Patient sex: M
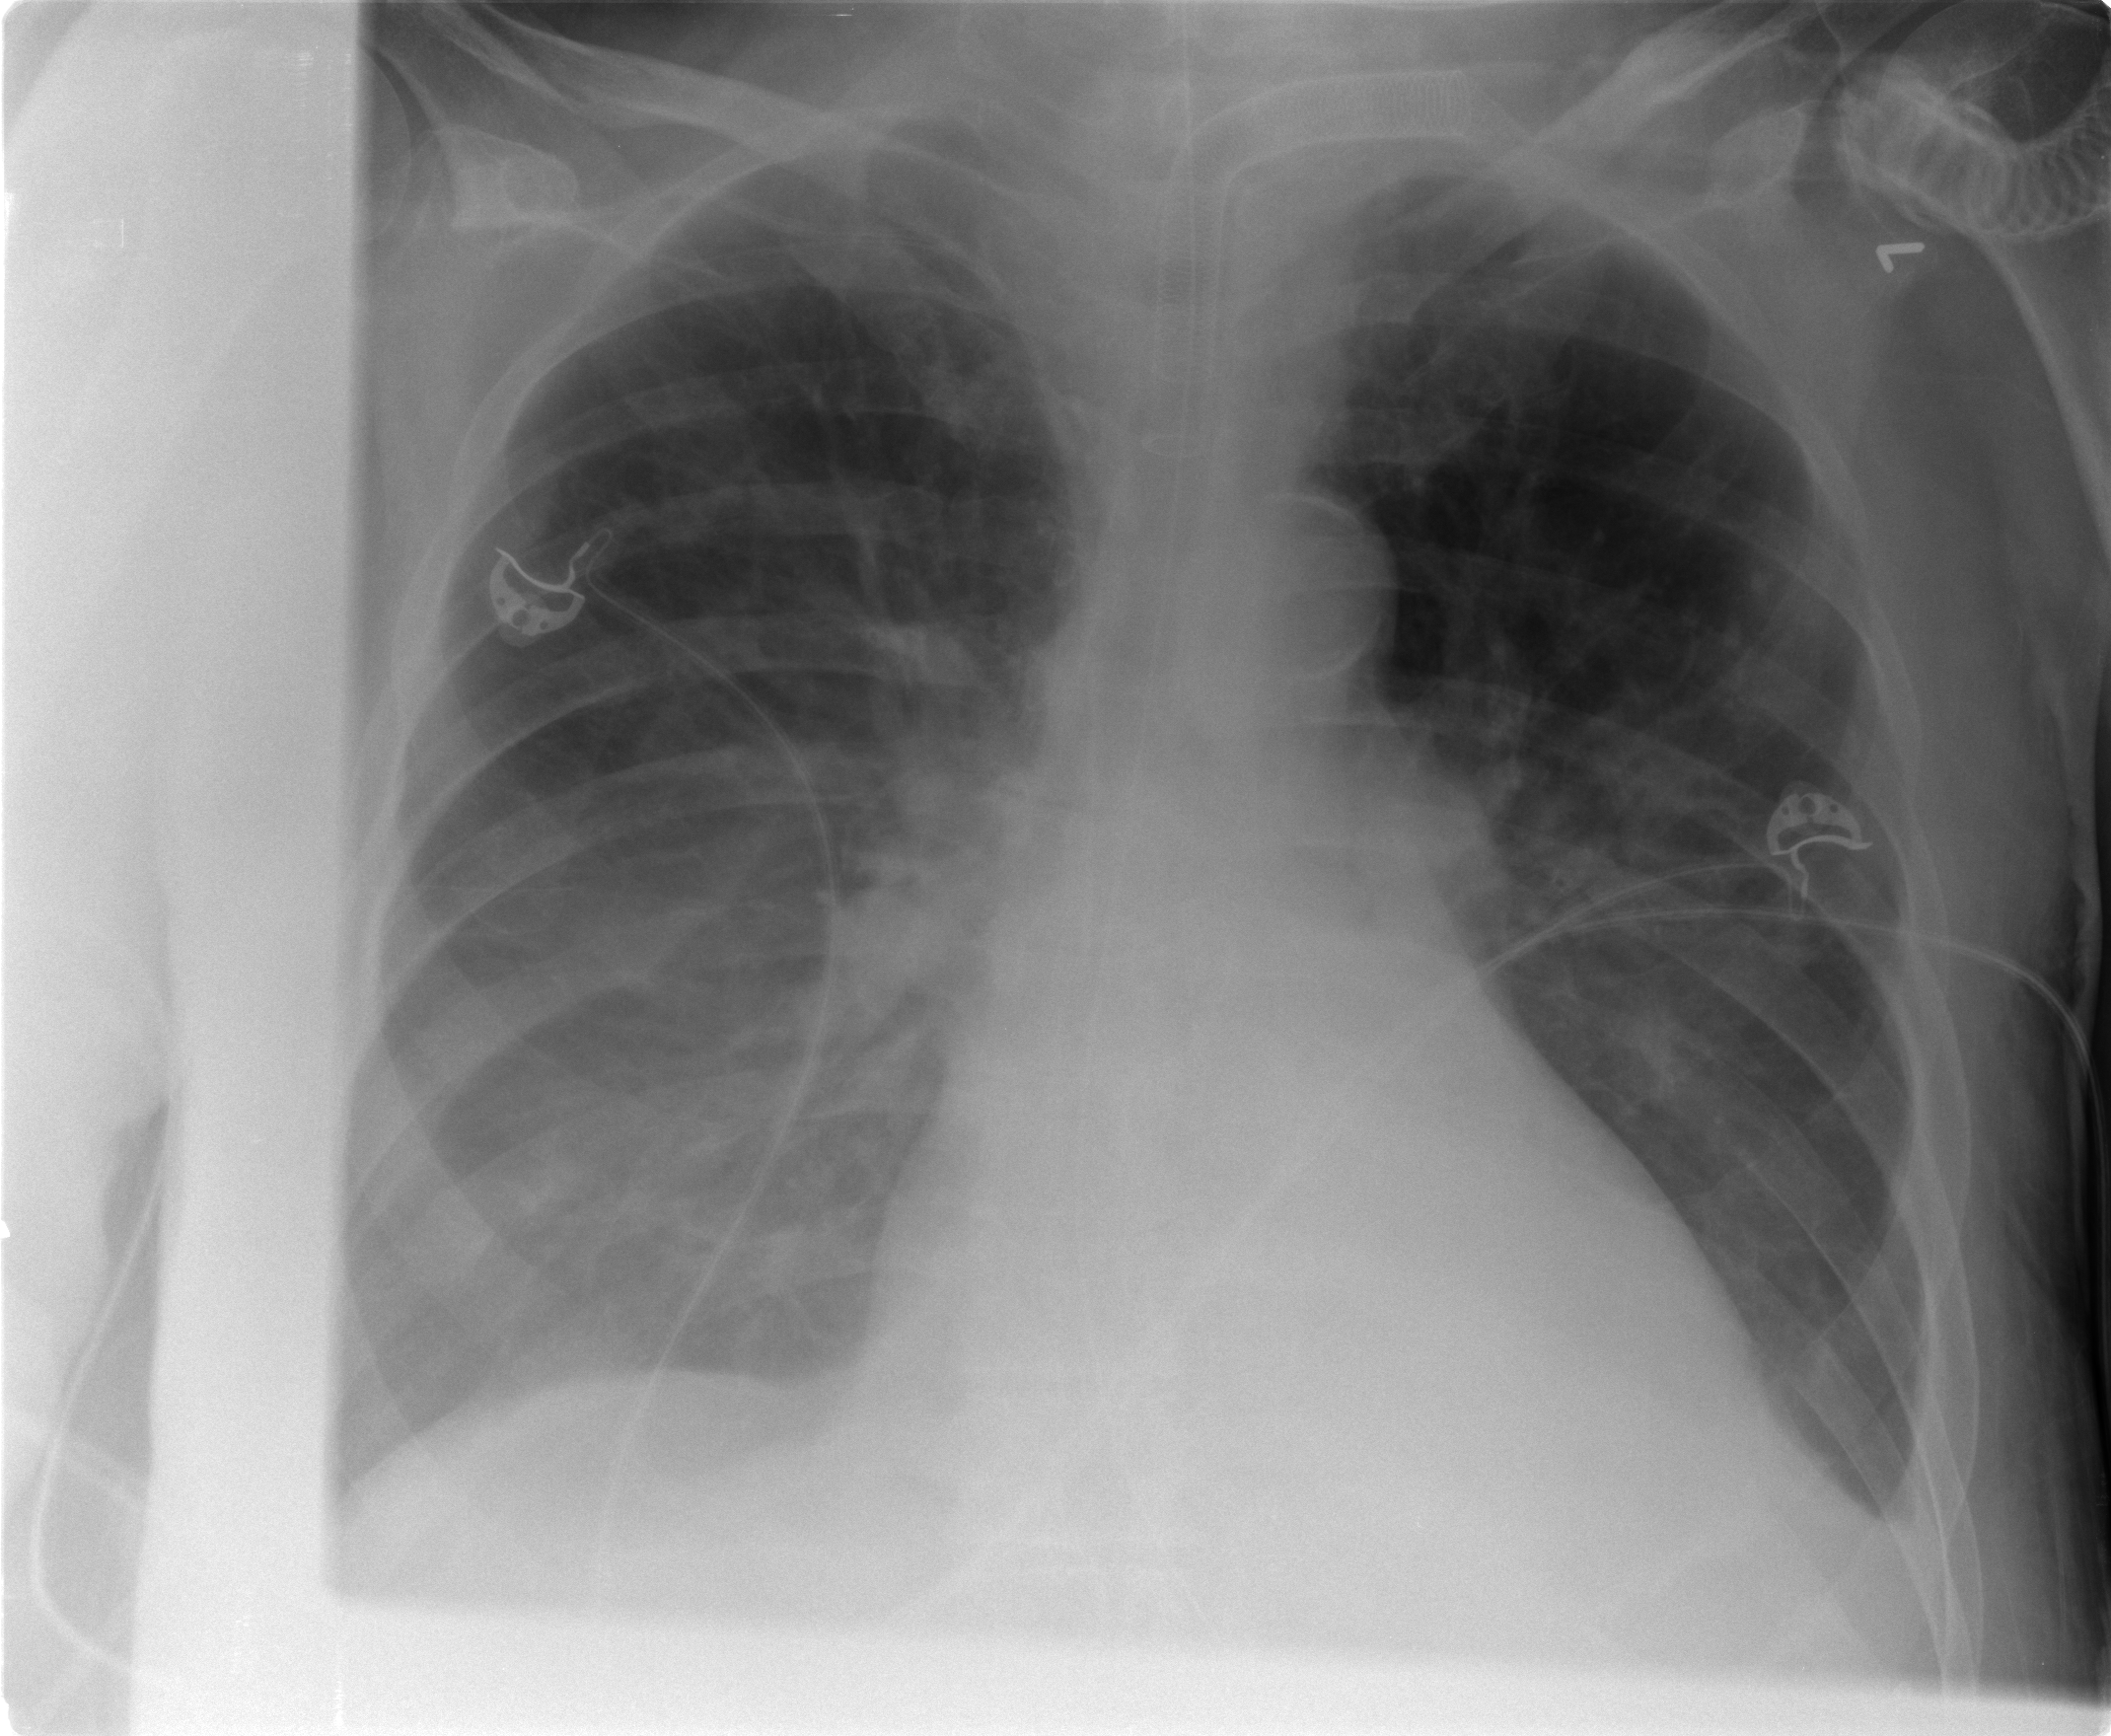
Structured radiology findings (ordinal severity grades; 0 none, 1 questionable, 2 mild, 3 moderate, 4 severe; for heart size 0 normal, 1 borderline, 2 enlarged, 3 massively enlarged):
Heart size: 0
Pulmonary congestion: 2
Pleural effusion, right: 2
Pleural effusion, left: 2
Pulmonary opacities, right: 0
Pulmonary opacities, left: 0
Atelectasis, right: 2
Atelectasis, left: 2